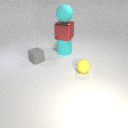
large cyan rubber cylinder behind small gray rubber cube